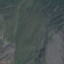
Land use / land cover class: HerbaceousVegetation